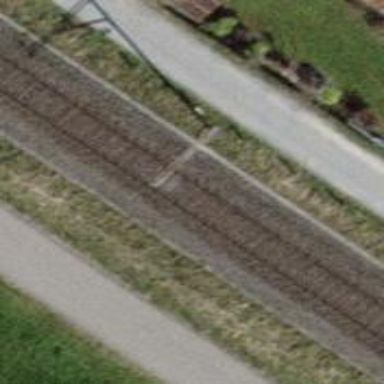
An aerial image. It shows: Railway milestone.